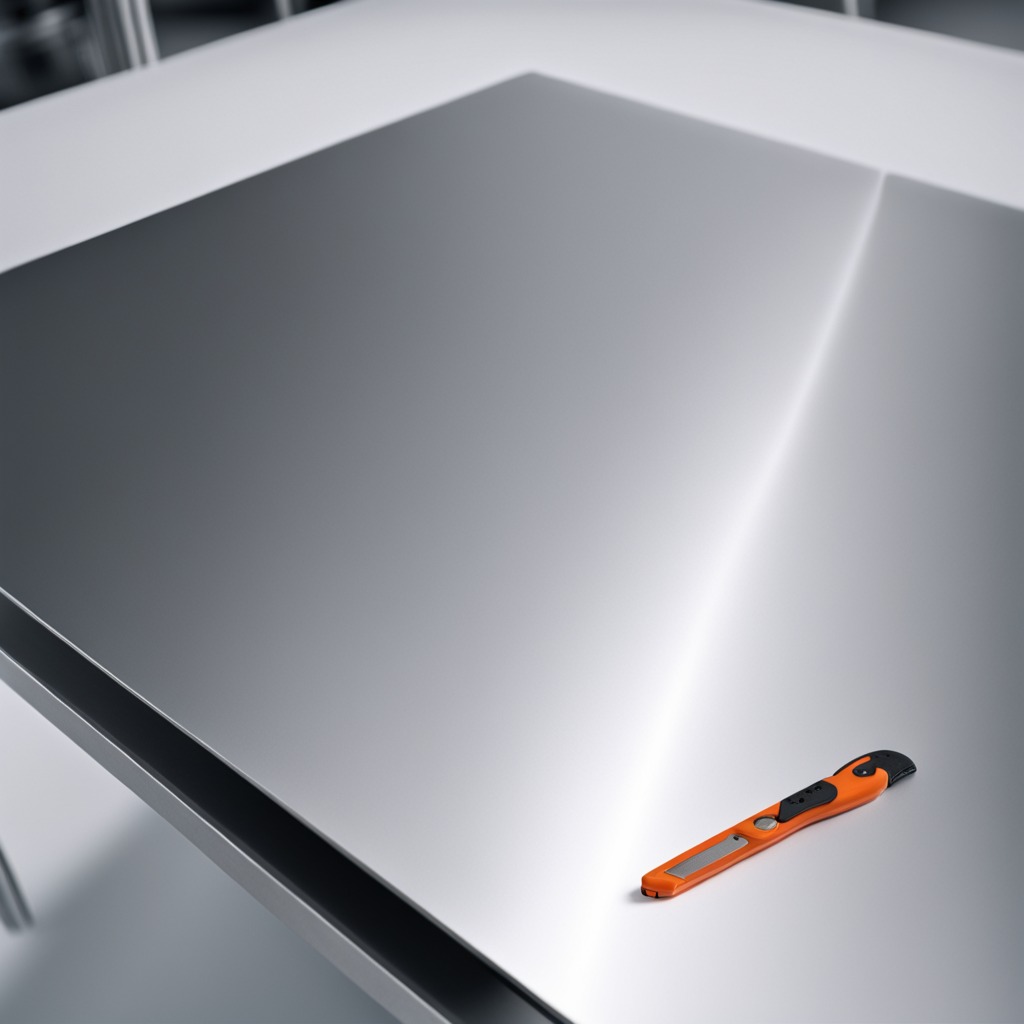
A utility knife is lying on a stainless steel table in a high-end prototyping lab.